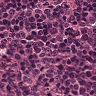
Metastatic tissue present: no